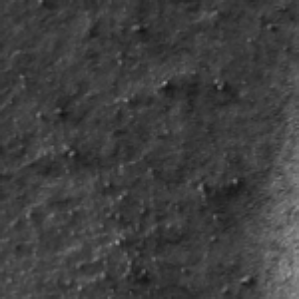
Label: frost